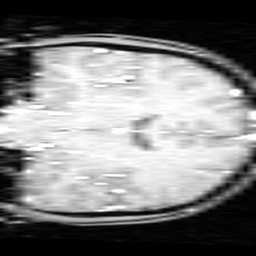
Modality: inplaneT1
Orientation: coronal
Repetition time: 0.2 s
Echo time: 0.0036 s